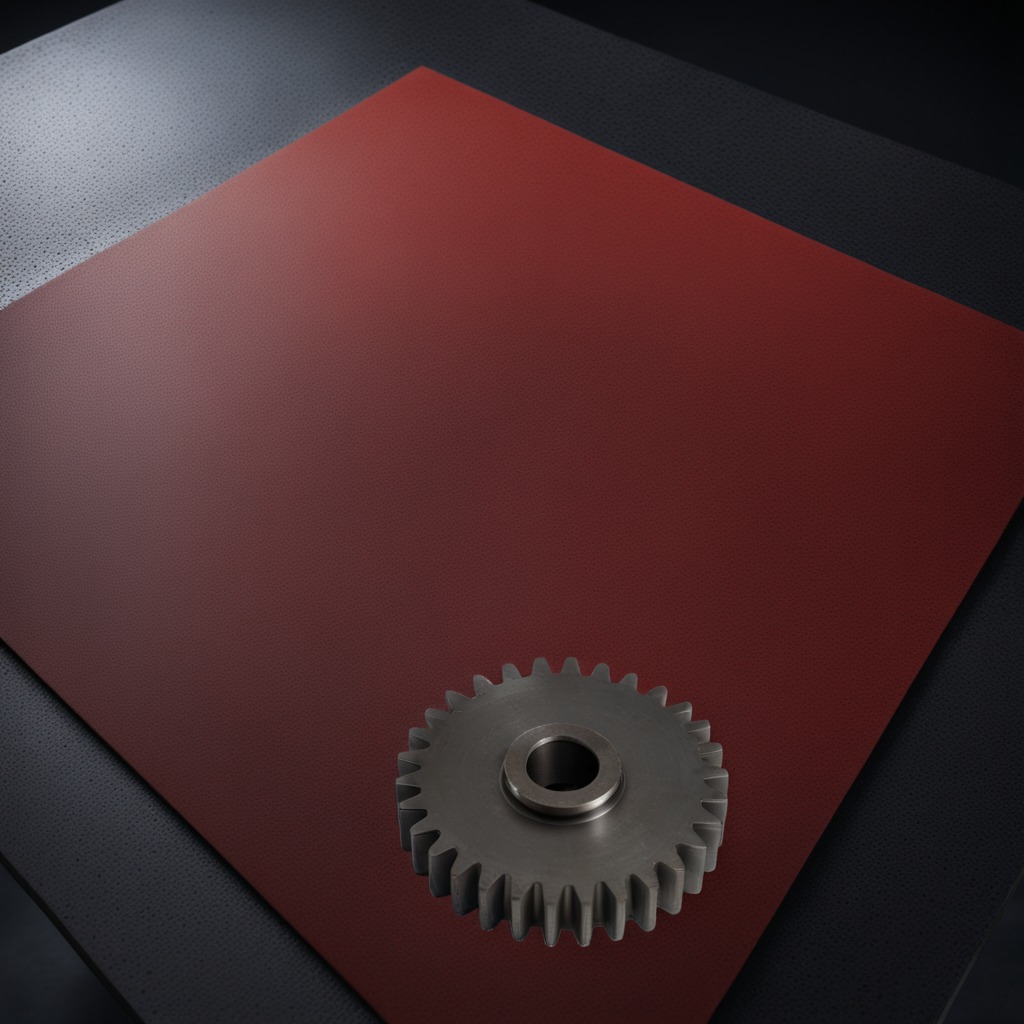
A steel gear with teeth lies on the clean granite tabletop covered with a red rubber mat inside a workshop at night dim ambient light soft shadows worn but beneath the mat